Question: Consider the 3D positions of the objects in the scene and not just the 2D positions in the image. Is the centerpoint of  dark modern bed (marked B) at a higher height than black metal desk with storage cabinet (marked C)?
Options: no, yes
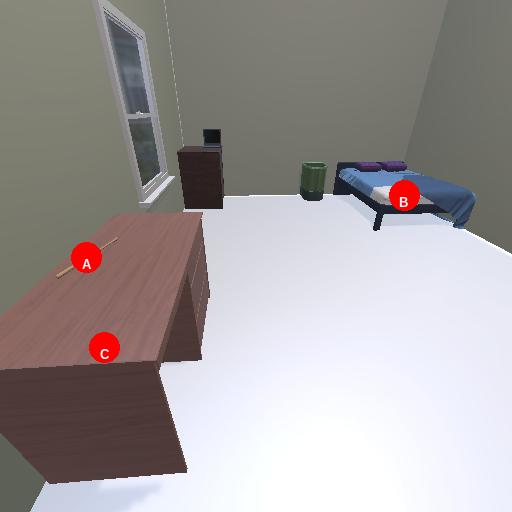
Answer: no